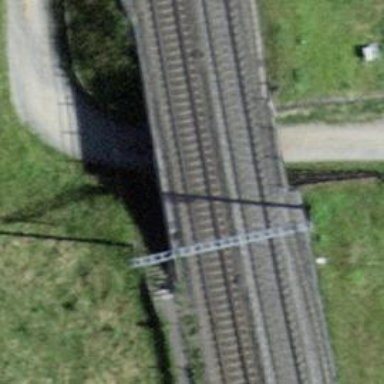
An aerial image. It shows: Track with grade 1 quality.